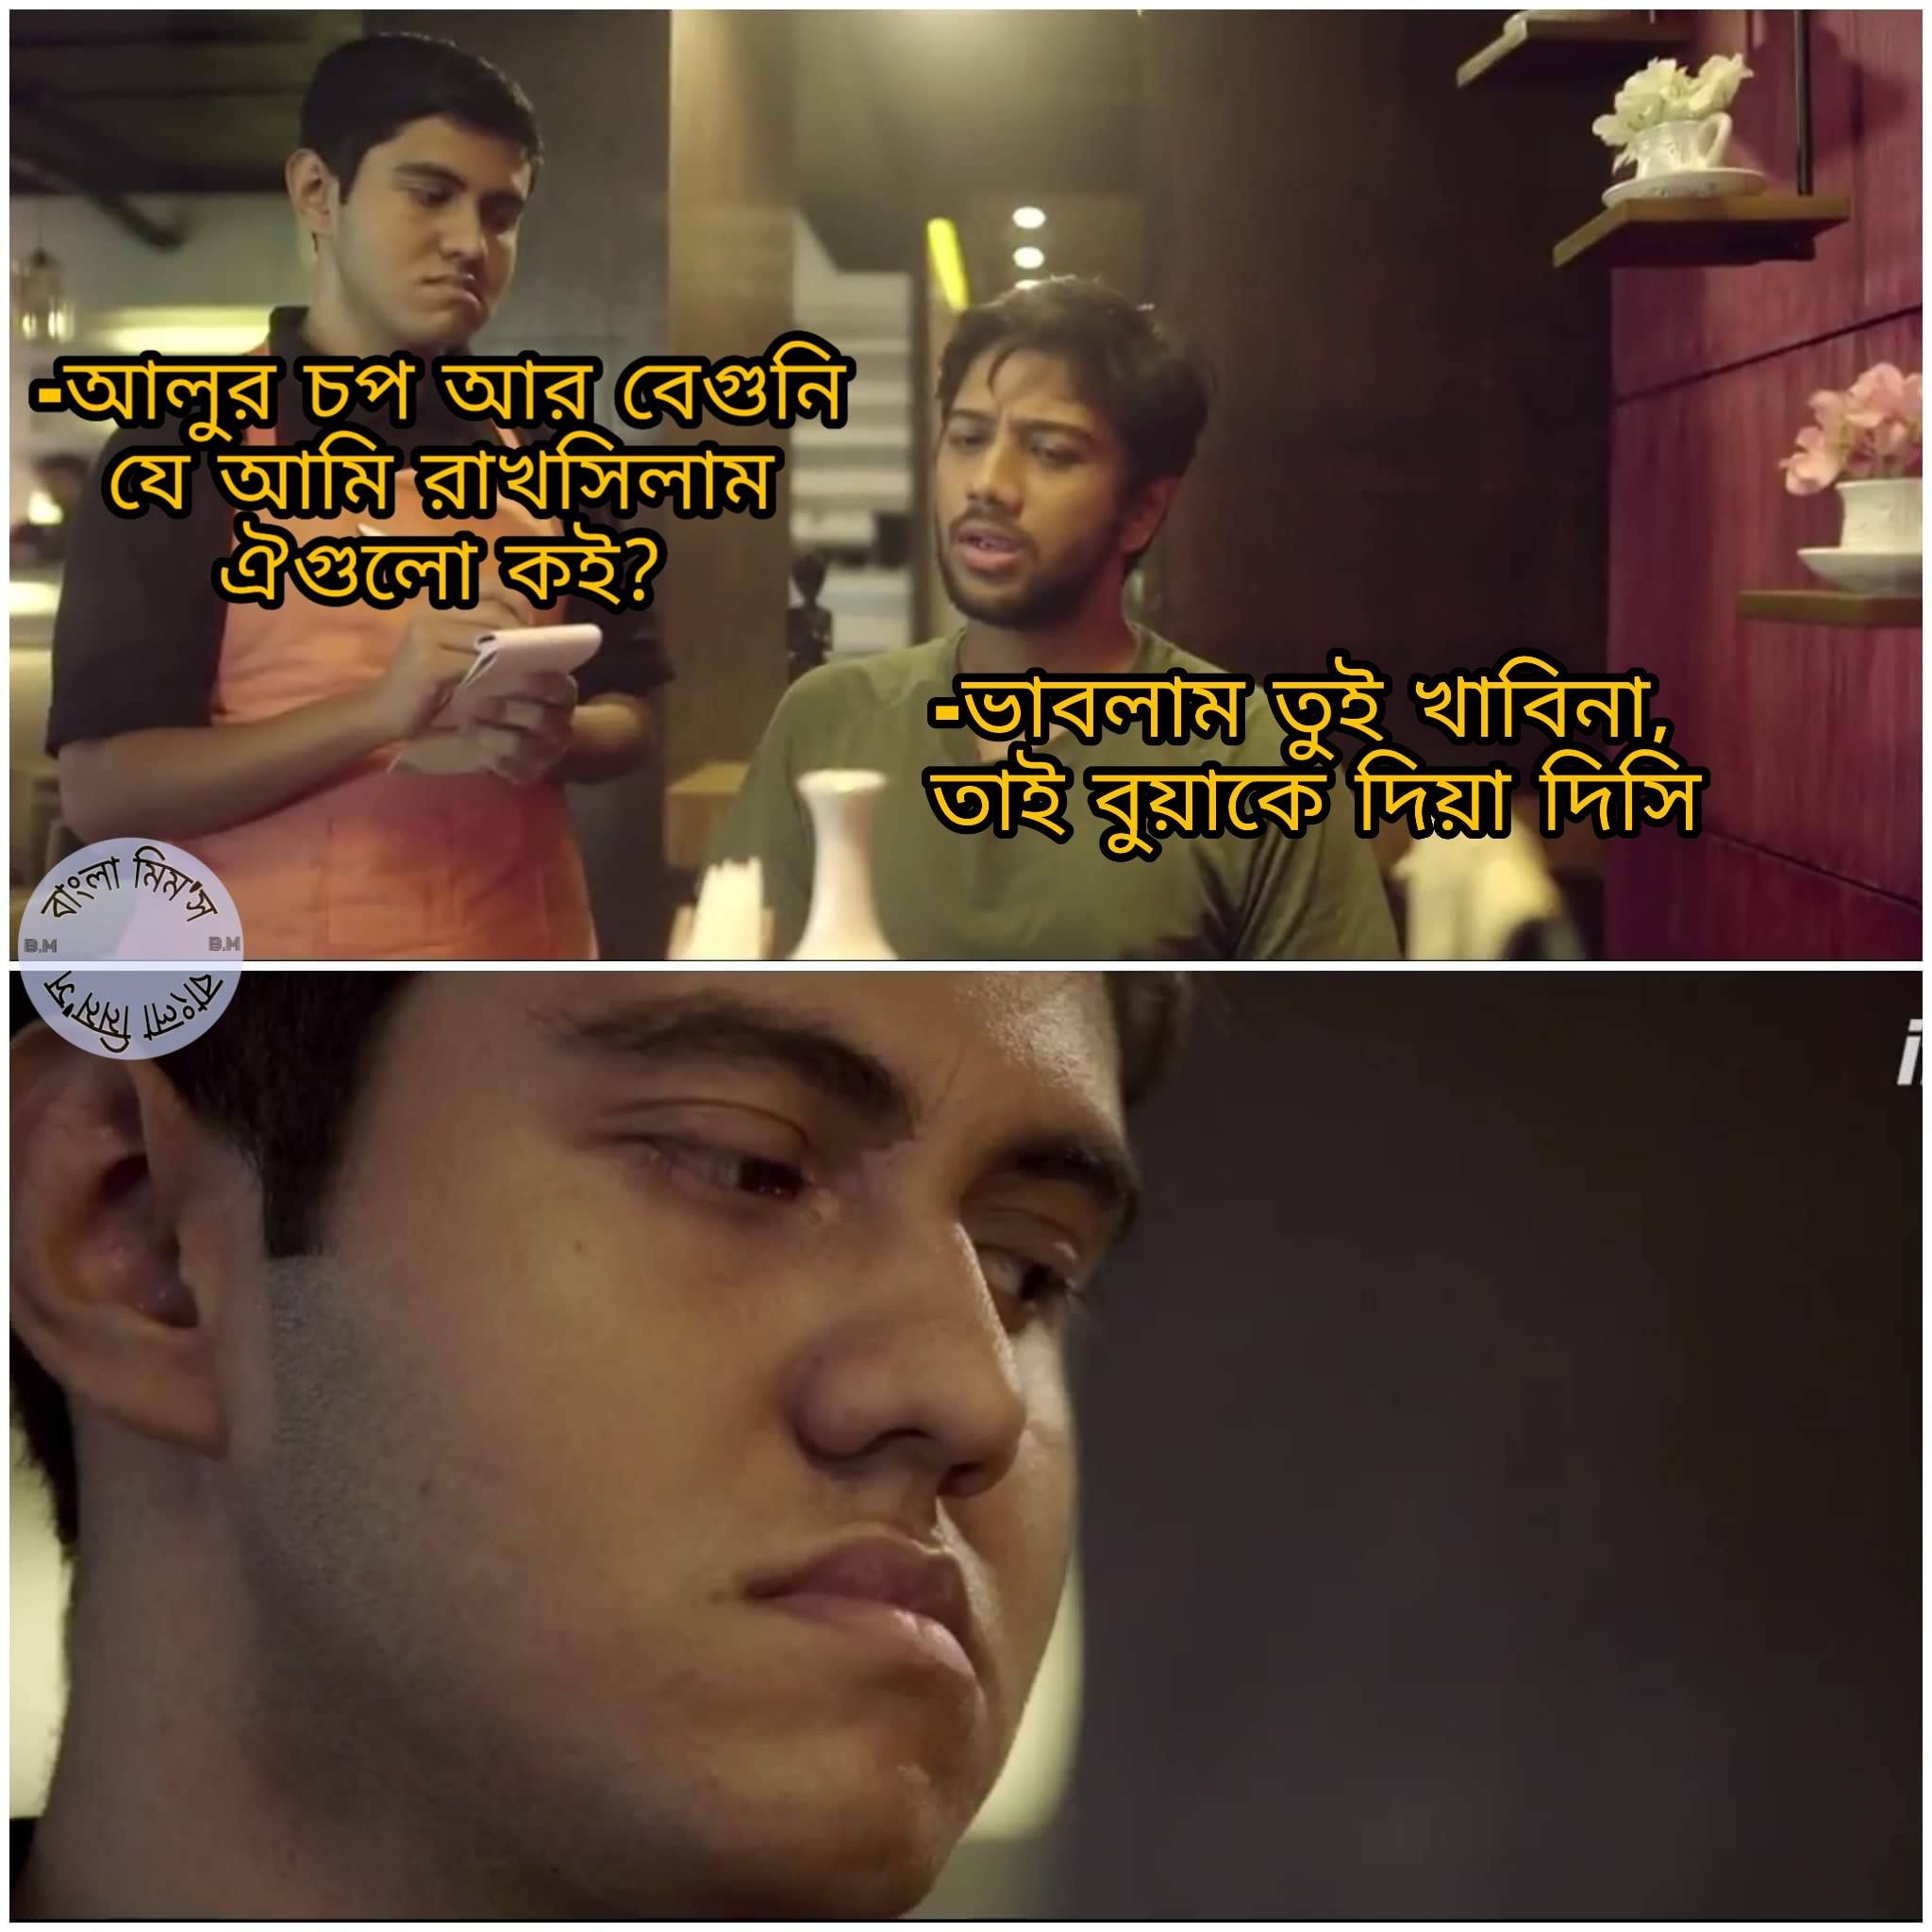
Text: -আলুর চপ আর বেগুনি যে আমি রাখসিলাম ঐগুলো কই? -ভাবলাম তুই খাবিনা, তাই বুয়াকে দিয়া দিসি
Label: Non Hate